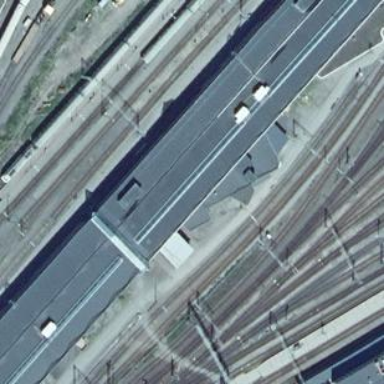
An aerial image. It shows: Industrial building used as railway workshop.